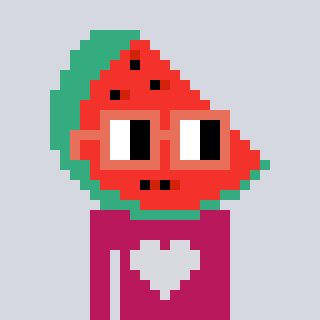
a pixel art character with square orange glasses, a watermelon-shaped head and a darkpink-colored body on a cool background